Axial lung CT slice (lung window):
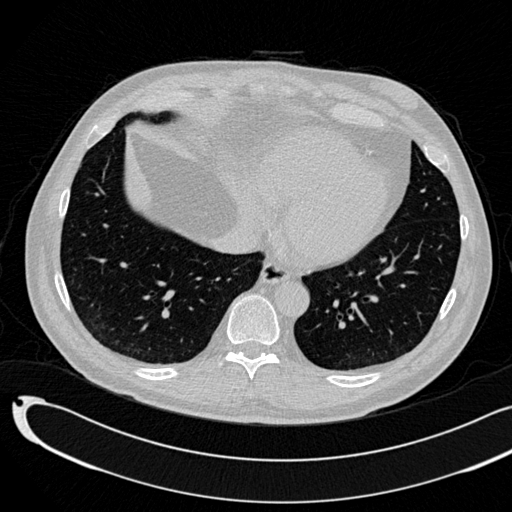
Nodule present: no